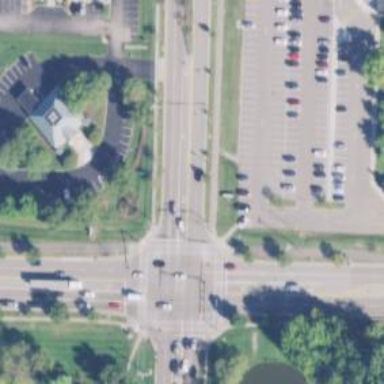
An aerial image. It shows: Crossing road.